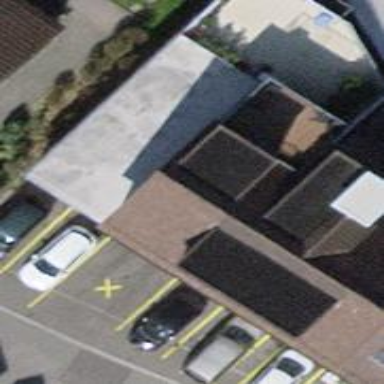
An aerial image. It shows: Car repair shop.